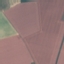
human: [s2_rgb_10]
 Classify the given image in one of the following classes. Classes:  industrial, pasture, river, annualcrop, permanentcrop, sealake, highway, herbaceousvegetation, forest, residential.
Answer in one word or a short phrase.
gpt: AnnualCrop